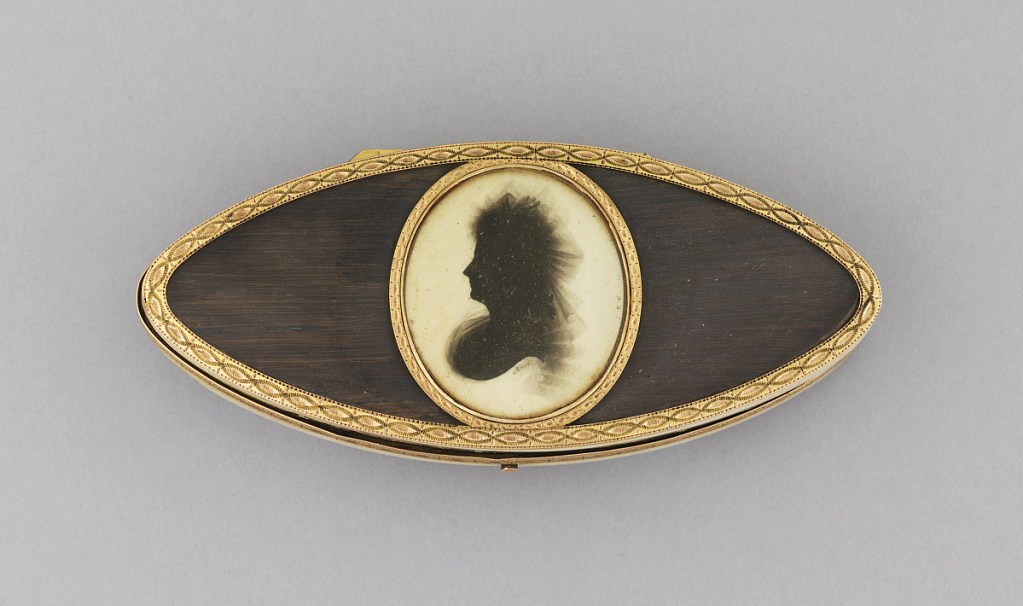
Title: Patch box mounted with miniatures
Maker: John Miers, English, active 1760 – 1810
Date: ca. 1785
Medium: Cut ivory, raised and chased gold, gilt-metal, hair, velvet, paint
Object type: box
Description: Horizontally oriented ovoid form with gold border surround; on lid covered with brown hair, a central circular panel with painted silhouette of woman in profile, facing left. Two additional silhouettes on inner cover and on verso of box, each on a central oval panel of dark blond hair.